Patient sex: M
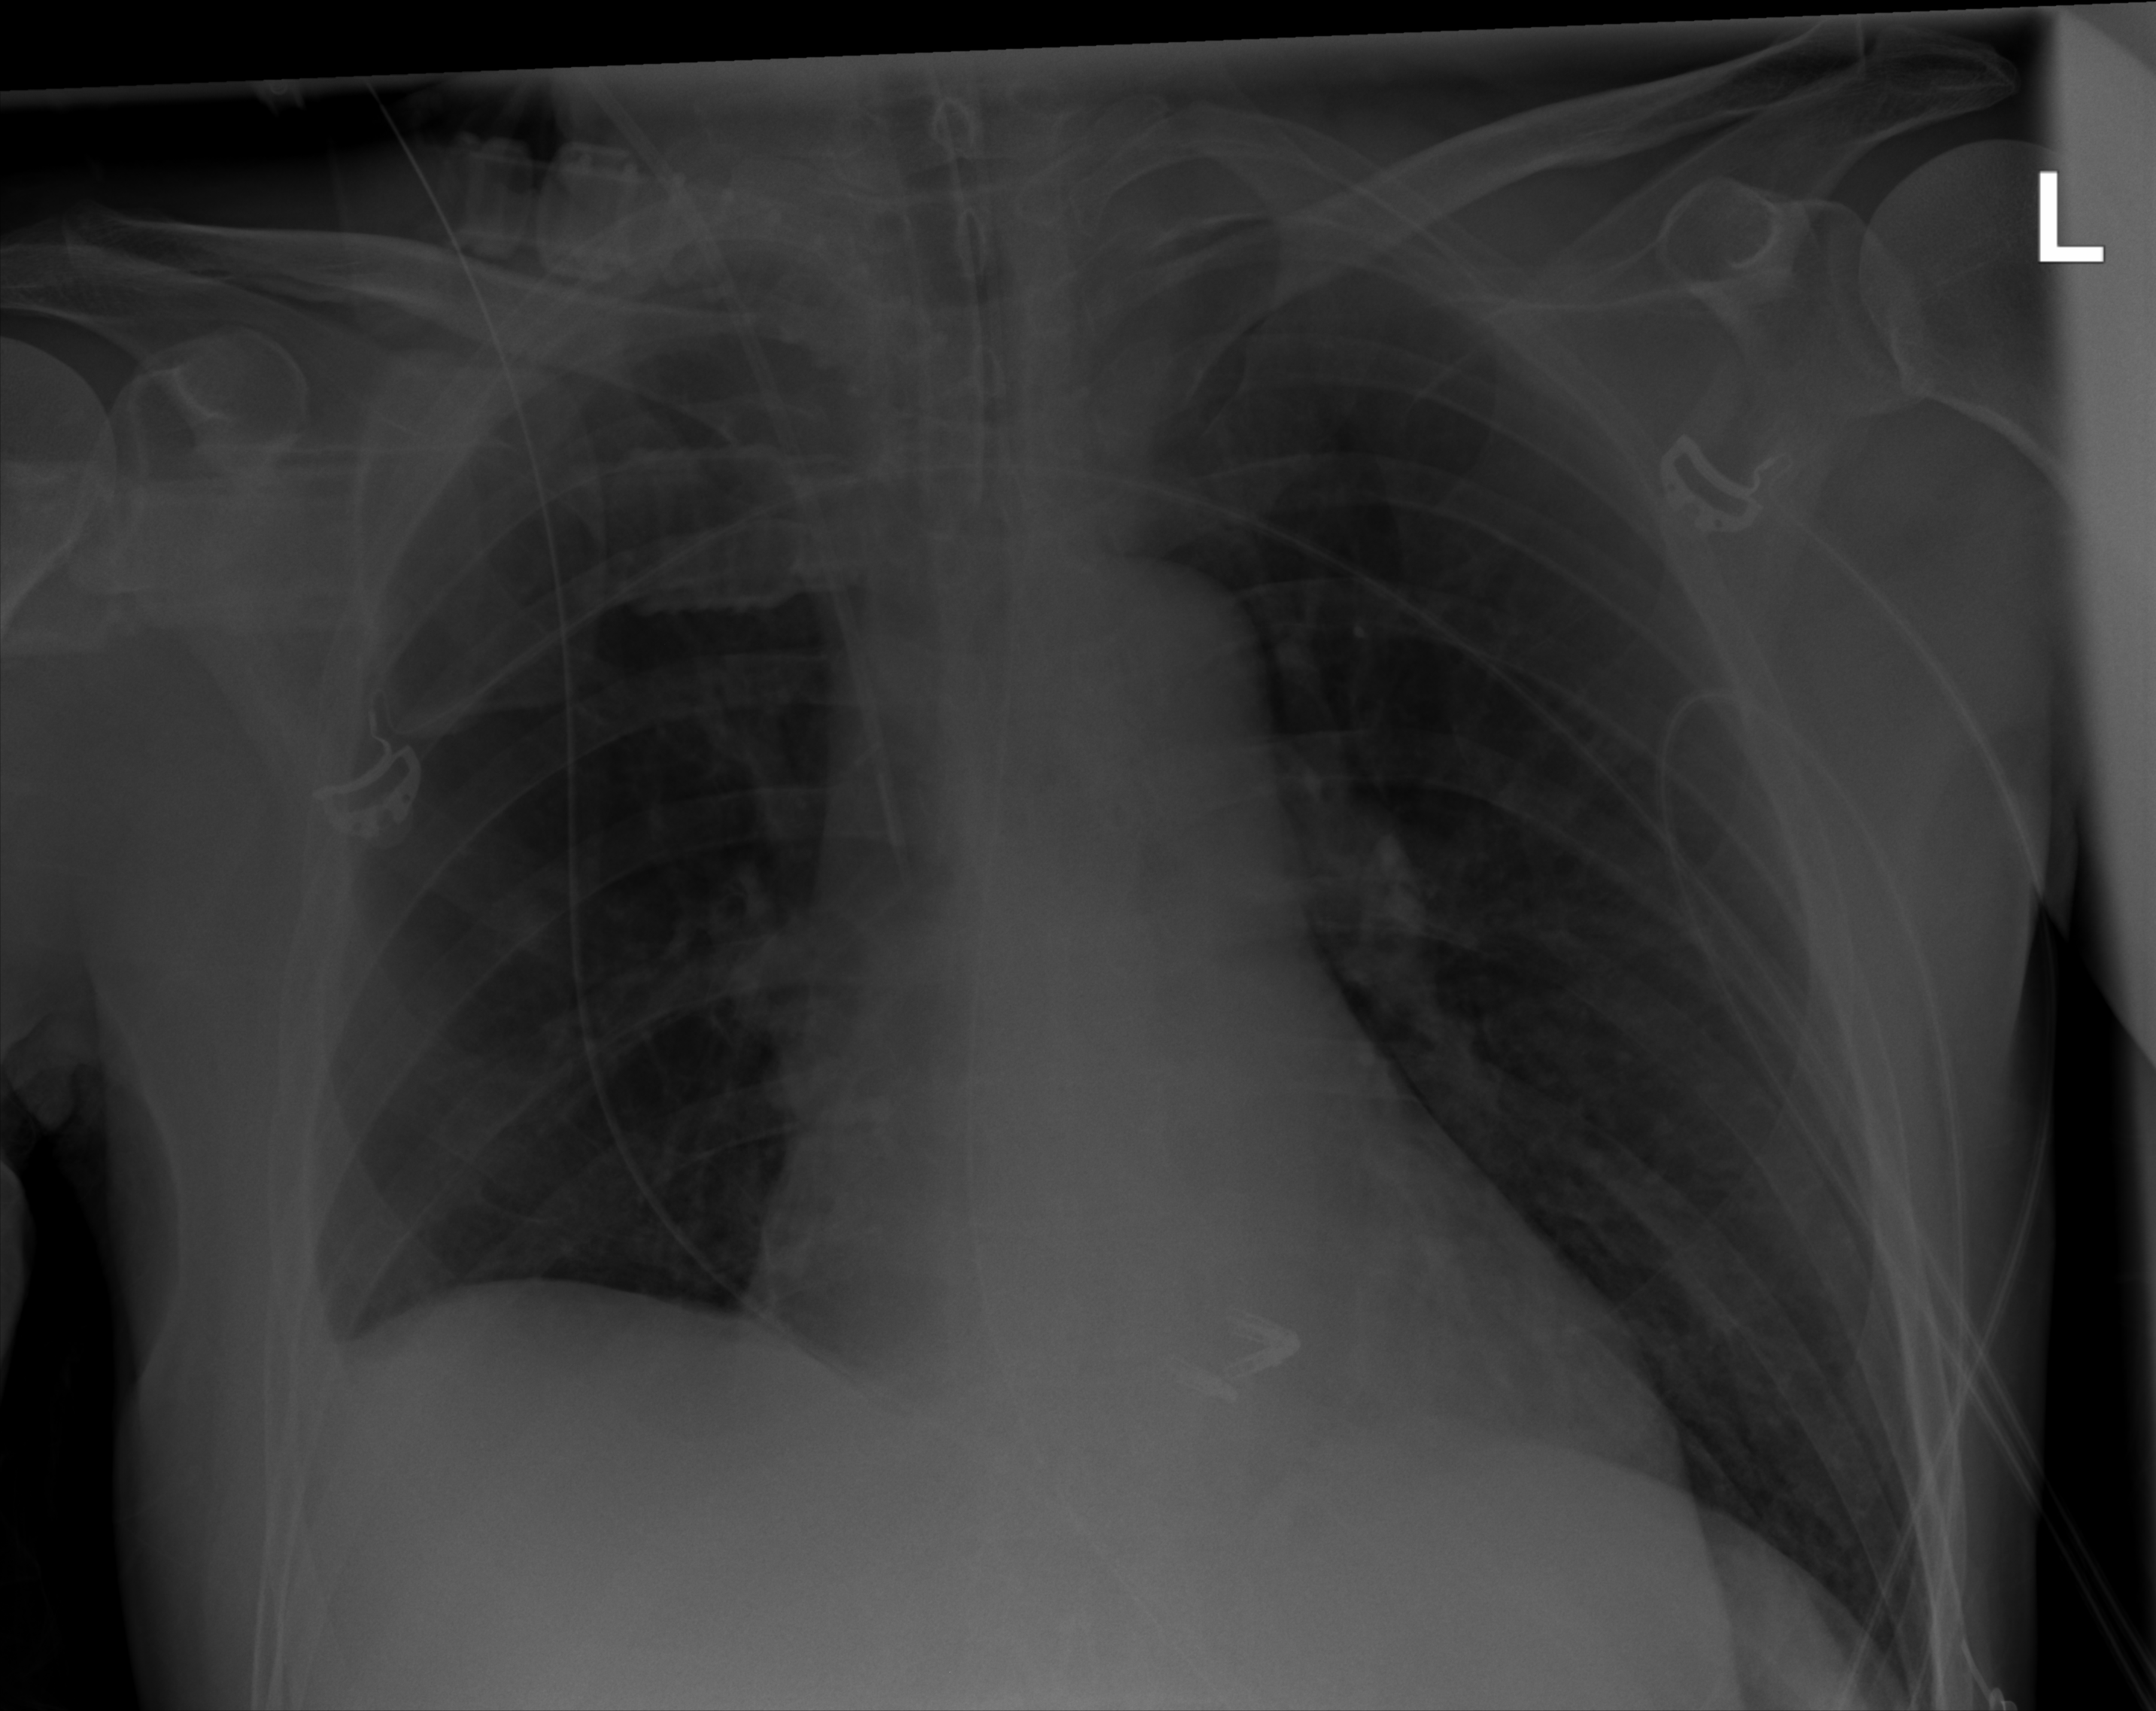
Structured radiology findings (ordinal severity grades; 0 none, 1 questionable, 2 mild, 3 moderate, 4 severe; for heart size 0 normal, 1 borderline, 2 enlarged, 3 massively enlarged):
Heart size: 0
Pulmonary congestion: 0
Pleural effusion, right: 2
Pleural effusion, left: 0
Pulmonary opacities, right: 0
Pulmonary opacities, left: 0
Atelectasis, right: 0
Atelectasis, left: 0